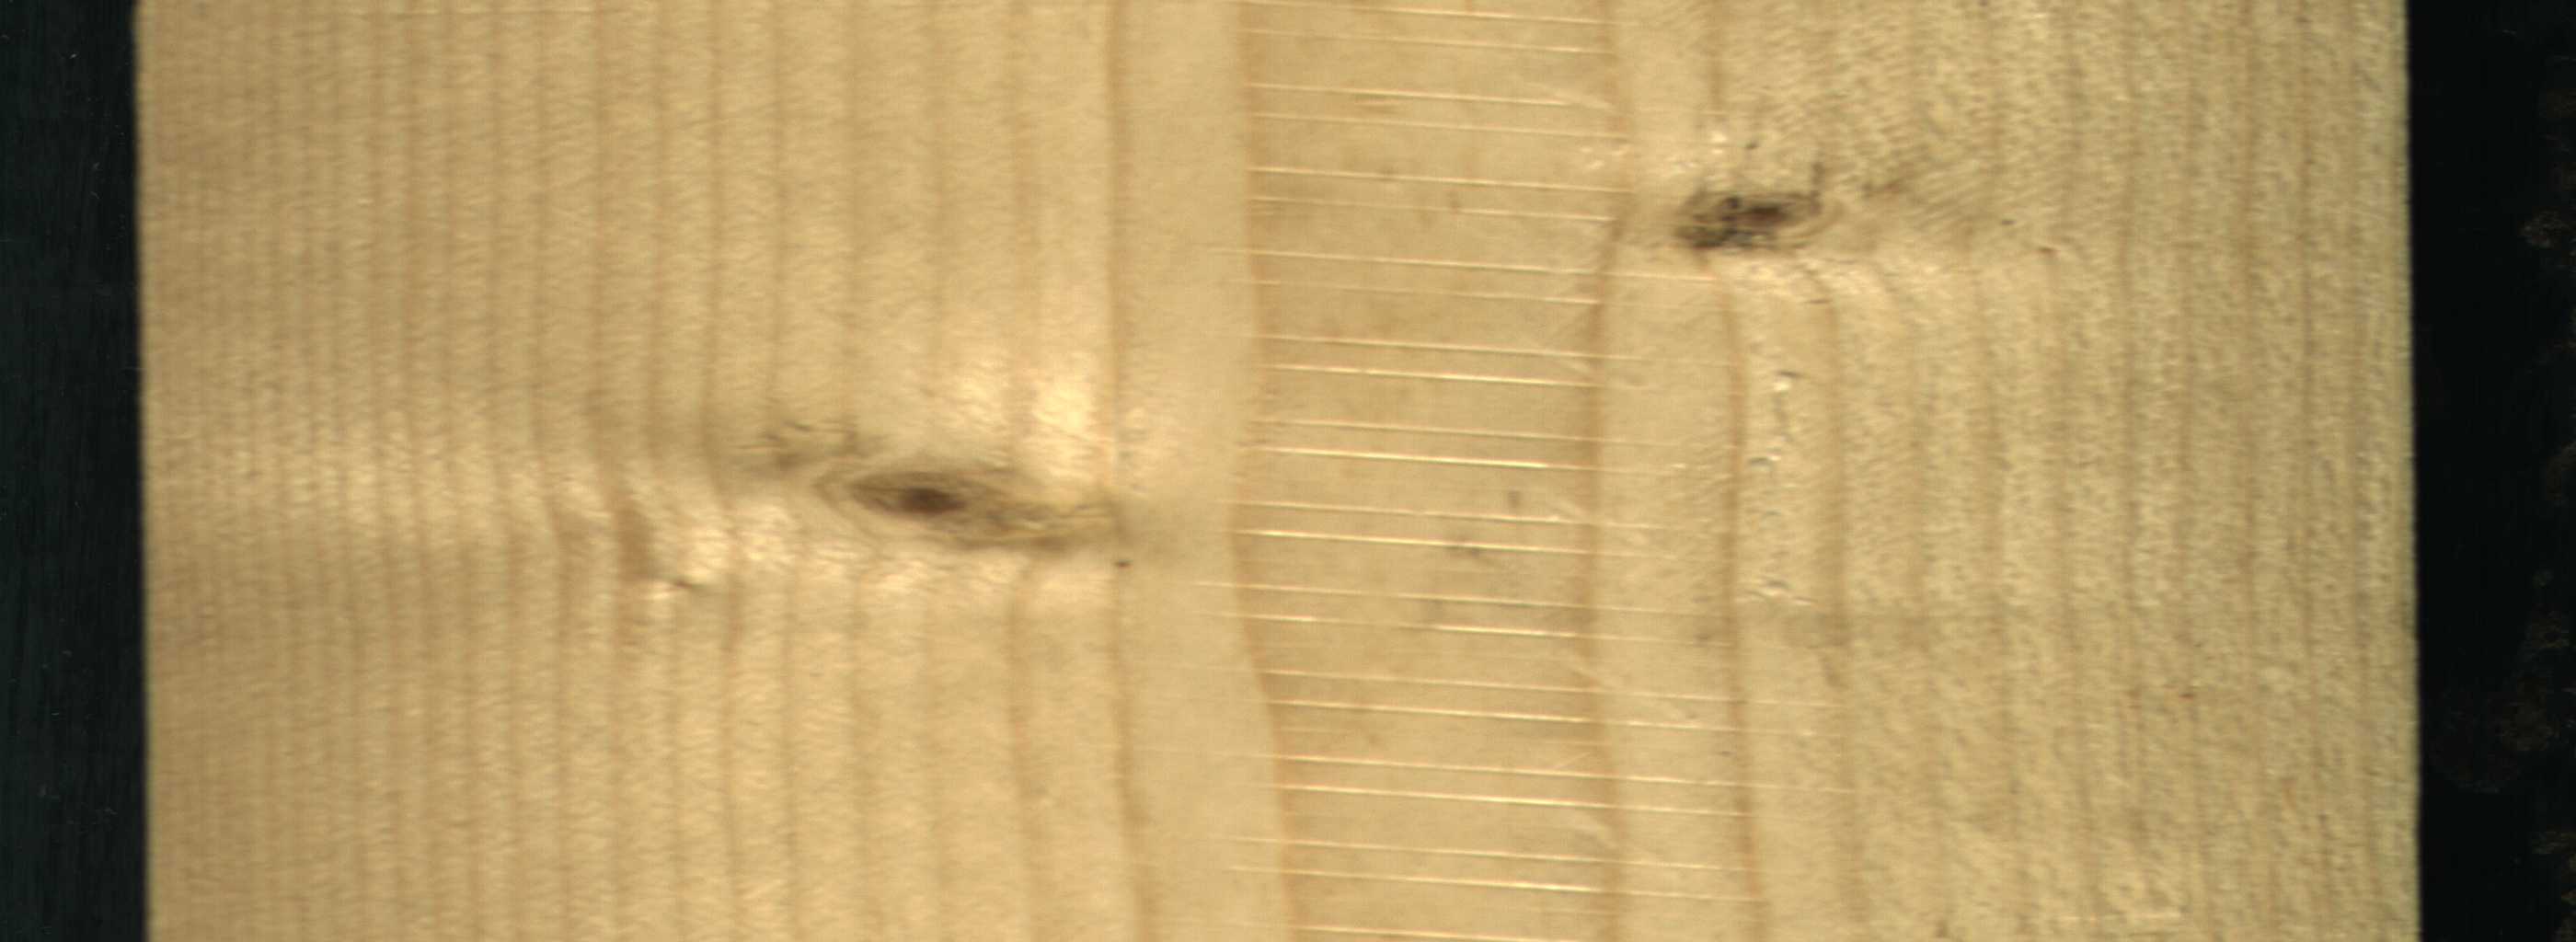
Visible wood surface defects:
Live_Knot
Live_Knot